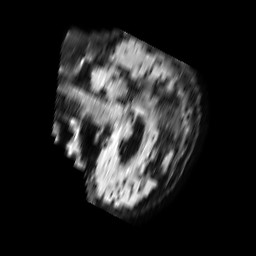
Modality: FLAIR
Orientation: sagittal
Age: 81
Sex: male
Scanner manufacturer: philips
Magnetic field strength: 1.5 T
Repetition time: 6 s
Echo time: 0.102 s